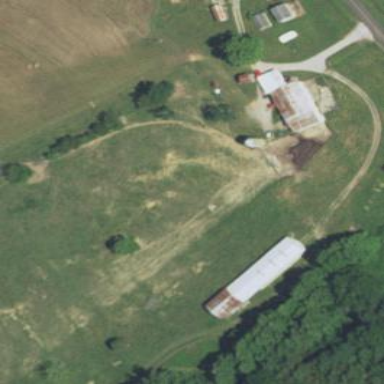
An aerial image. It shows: Farmyard area.